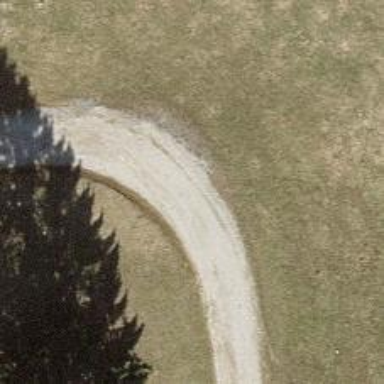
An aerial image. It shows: Service road with unpaved surface. The track type is grade 2.